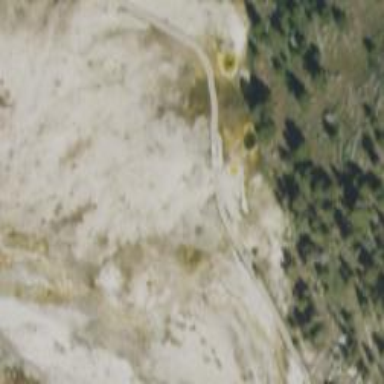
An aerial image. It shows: Geyser in its natural environment.